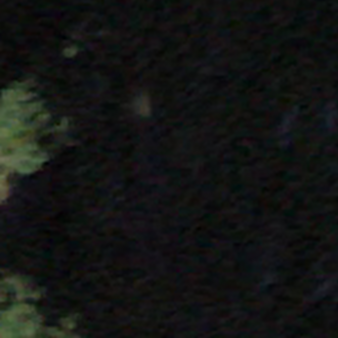
Label: other